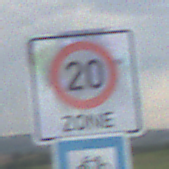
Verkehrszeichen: BeginnZone20
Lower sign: SackgasseRadverkehrDurchlaessig
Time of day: MorningAfternoon
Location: Outdoor (RoadRail)
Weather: PartlyCloudy
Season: NotSpecified
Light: Natural